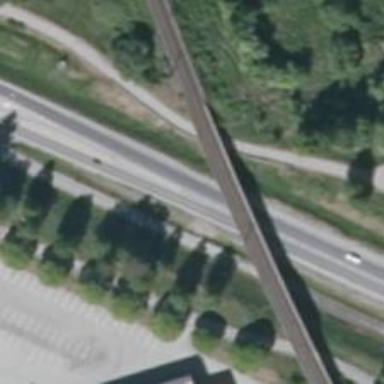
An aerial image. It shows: Bridge with electrified continuous railway track and contact line.